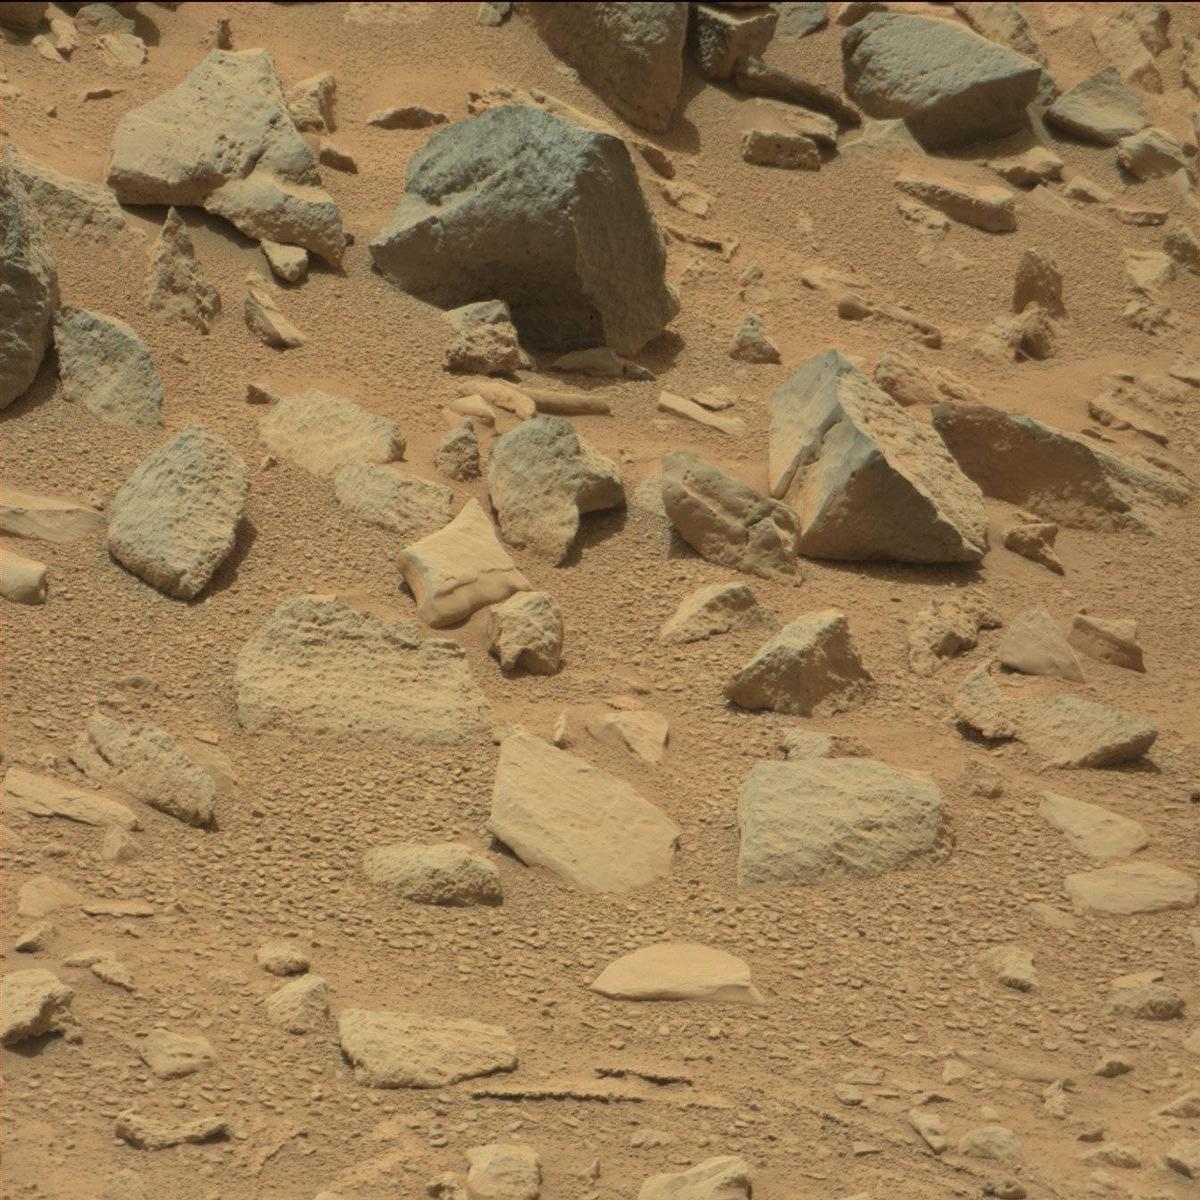
Terrain classes present: Bedrock, Rock, Sand / Soil